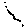
Label: line